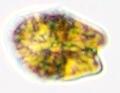
Label: Akashiwo